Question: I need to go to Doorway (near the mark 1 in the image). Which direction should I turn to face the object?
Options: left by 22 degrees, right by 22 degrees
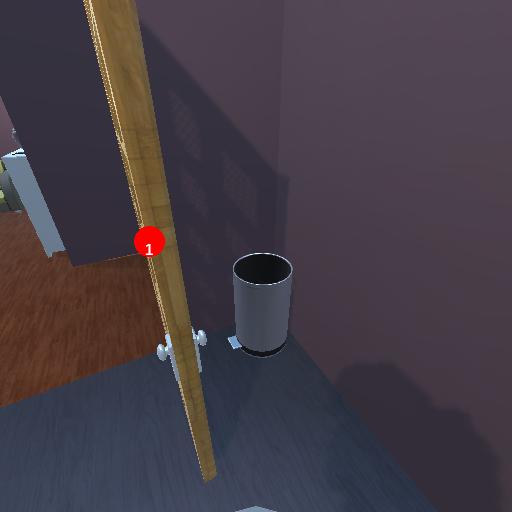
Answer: left by 22 degrees